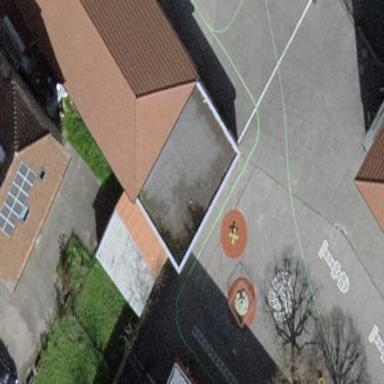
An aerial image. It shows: School building.